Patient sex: M
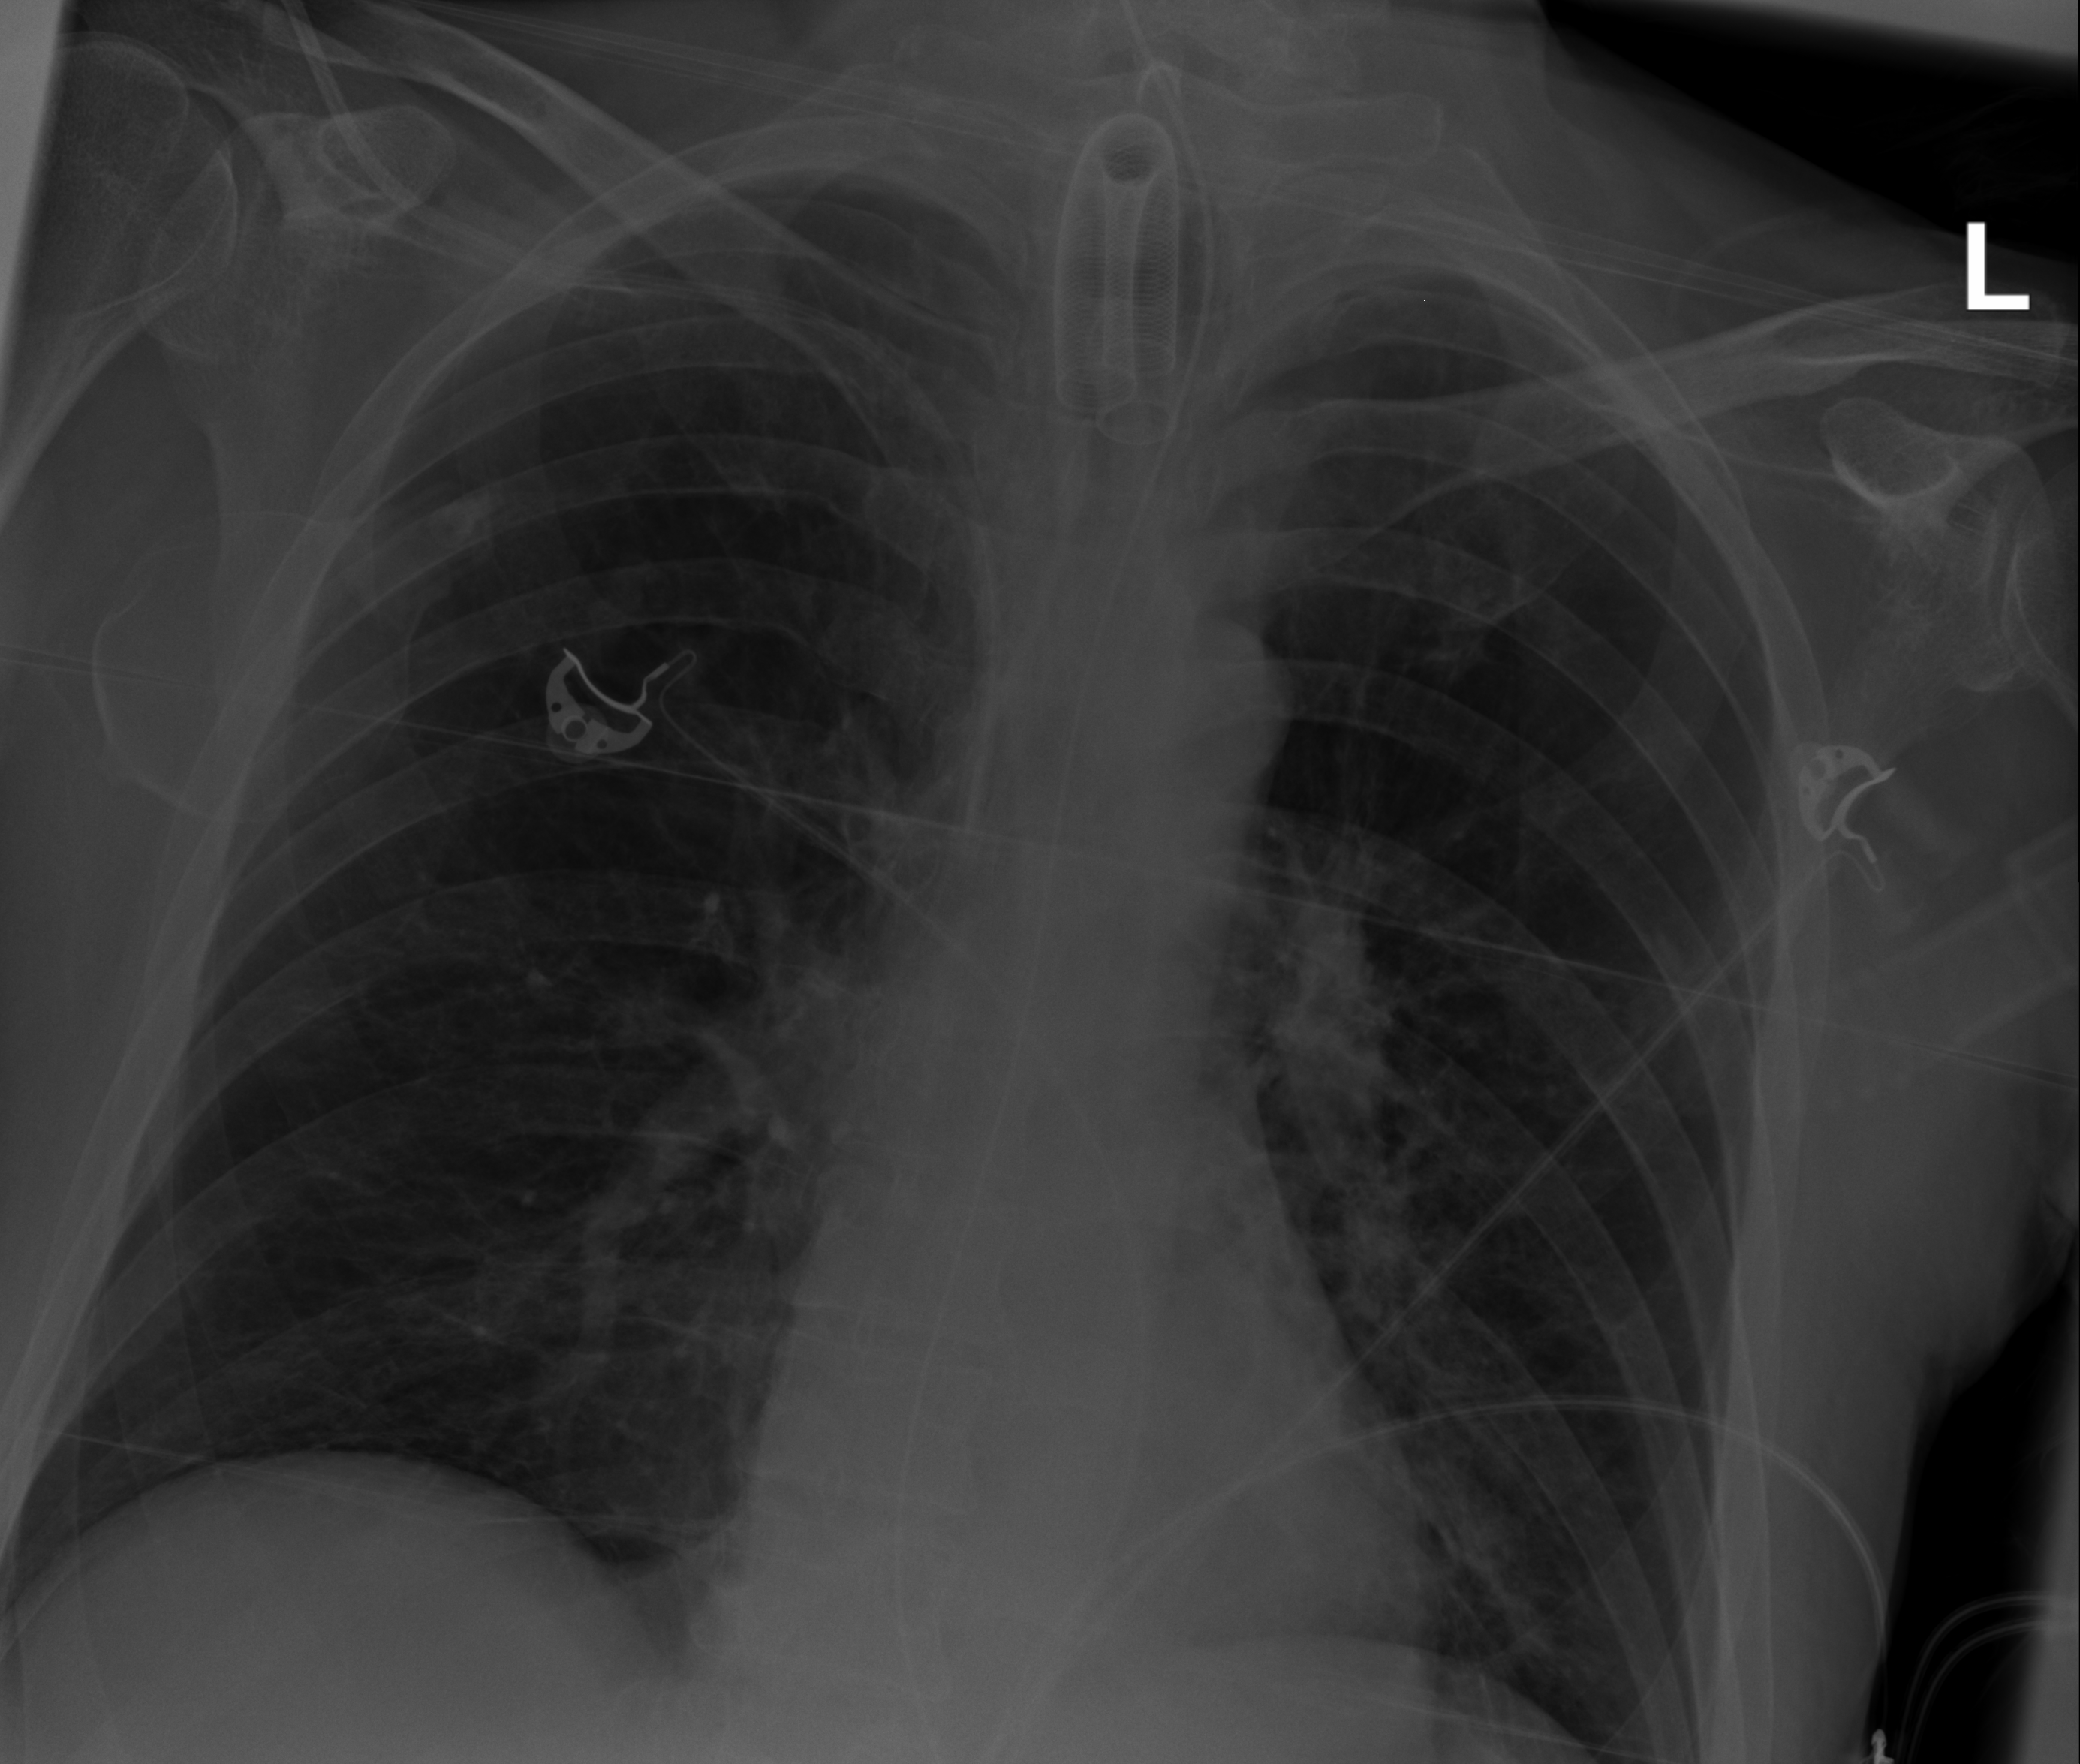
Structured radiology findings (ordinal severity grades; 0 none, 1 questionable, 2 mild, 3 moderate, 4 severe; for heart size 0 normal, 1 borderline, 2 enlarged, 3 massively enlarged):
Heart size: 0
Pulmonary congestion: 0
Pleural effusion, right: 0
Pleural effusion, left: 0
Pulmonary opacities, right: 0
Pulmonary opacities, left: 1
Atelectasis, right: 0
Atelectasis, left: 1